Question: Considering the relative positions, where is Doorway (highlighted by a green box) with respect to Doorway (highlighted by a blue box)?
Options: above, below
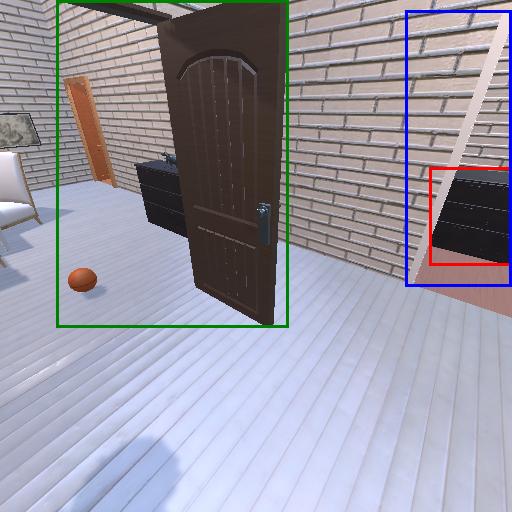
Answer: above